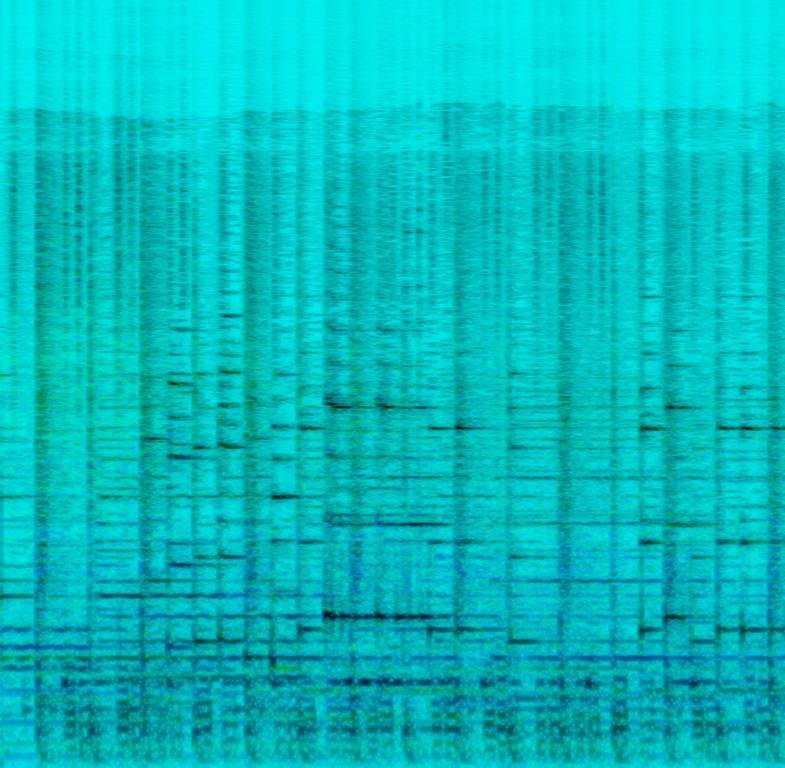
The low quality recording features a cover with a steel drums tropical melody that plays over the playback instrumental in the background that consists of groovy bass, claps, "4 on the floor" kick pattern, shimmering shakers and tinny percussive elements. It sounds tropical, exotic and groovy, but it also has an unbalanced stereo image.